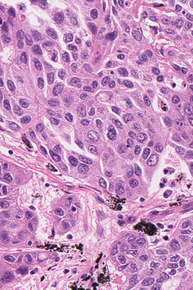
Tumor epithelial tissue: yes
Tumor-associated stroma tissue: yes
Normal tissue: no